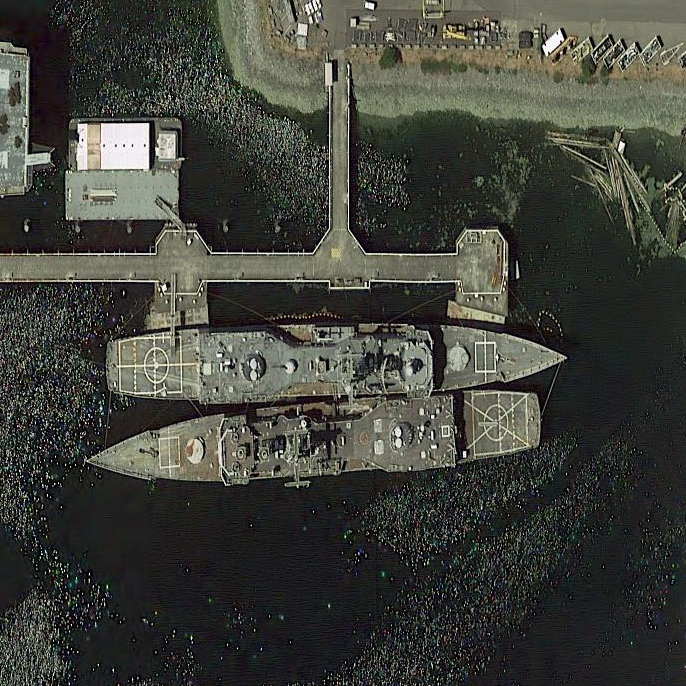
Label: cruiser